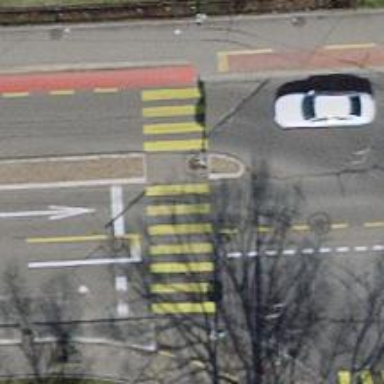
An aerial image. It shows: Primary highway with asphalt surface and trolley wires. There are separate sidewalks on both sides and lanes for cycling on both sides as well.